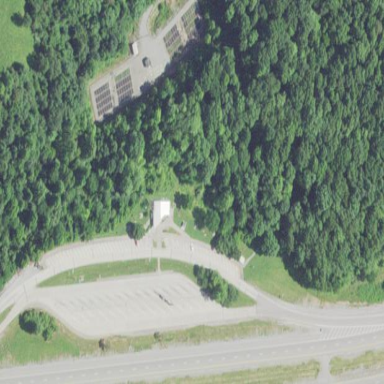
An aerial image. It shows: Rest area on the road.